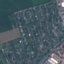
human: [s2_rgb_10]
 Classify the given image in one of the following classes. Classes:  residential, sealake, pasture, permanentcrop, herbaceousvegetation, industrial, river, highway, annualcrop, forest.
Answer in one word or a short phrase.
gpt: Residential